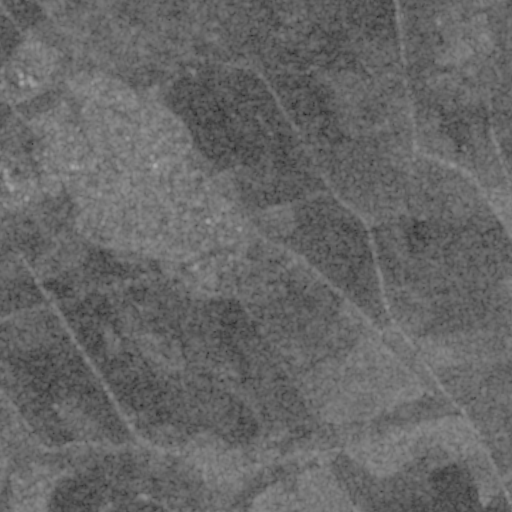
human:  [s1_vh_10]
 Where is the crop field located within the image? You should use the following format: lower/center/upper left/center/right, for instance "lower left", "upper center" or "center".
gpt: The crop field is located in the lower right of the image.
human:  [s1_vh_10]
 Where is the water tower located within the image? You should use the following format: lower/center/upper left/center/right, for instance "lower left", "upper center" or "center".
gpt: The water tower is located in the upper left of the image.
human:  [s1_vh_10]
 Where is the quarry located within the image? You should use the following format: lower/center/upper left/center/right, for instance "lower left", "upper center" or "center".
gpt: There is no quarry in the image.

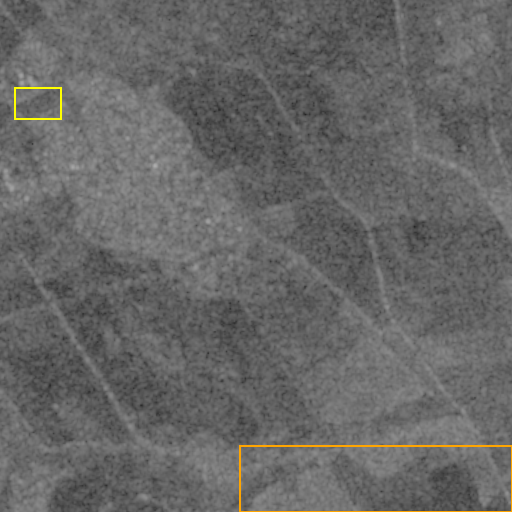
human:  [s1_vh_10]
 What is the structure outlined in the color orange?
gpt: The structure outlined in orange is a crop field.
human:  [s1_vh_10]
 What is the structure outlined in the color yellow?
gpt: The structure outlined in yellow is a park.
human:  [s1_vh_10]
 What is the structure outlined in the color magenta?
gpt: There is no magenta outline.